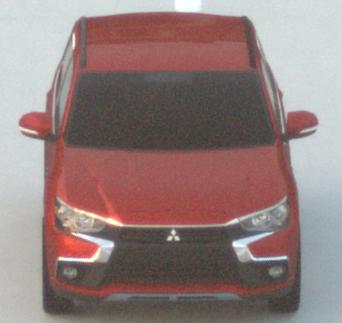
Make: Mitsubishi
Model: Outlander 2.0 Plug-In Hybrid
Detailed model: Outlander (III) Plug-In Hybrid
Model produced from: 2015/10
Model produced until: 2018/08
Doors: 5
Color: red
Road condition: dry road
Daytime: dawn
Contrast: low contrast